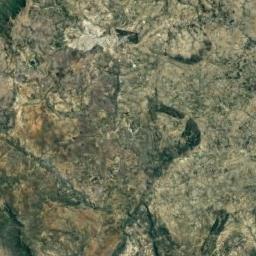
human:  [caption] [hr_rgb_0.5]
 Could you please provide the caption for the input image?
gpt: The mountains are winding and undulating .

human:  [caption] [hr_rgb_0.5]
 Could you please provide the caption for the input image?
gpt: The mountain is full of yellow soil with some green plants .

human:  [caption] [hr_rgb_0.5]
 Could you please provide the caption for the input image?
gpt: The vegetation coverage of the mountains is low .

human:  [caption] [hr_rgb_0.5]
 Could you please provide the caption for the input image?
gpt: The mountain has a rugged surface .

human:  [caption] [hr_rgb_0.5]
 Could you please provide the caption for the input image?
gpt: There are some rocks and green vegetation on the mountain .